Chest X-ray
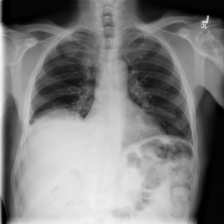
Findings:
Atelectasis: negative
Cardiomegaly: negative
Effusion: positive
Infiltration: negative
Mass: negative
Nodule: negative
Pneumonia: negative
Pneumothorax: negative
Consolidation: negative
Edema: negative
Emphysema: negative
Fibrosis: negative
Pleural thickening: negative
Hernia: negative